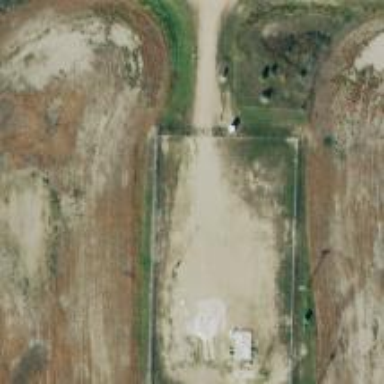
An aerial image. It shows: Military bunker enclosed by fence.